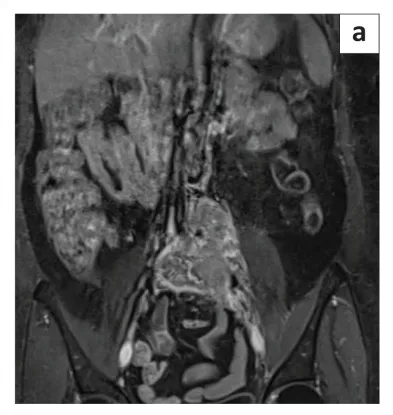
MRI coronal and sagittal post-contrast T1 Fat Saturated sequence (T1FS) images. The lesion shows marked post-contrast enhancement and is seen encasing the aortic bifurcation and left common iliac vessels (a).
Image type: radiology (mri)